Question: I'm creating an app with Tab navigation. I display icons instead of text.
I want the tabs to only wrap the image, so I won't have to scroll to reach all the tabs.
How can I create tabs that just fills the screen?
This is how the tabs currently look:

You can see I need to scroll... There is another tab that is unseen in this screenshot.
This is my code for creating the tabs:
'''
final ActionBar actionBar = getSupportActionBar();
actionBar.setNavigationMode(ActionBar.NAVIGATION_MODE_TABS);
// Create the adapter that will return a fragment for each of the three
actionBar.addTab(
actionBar.newTab()
.setIcon(R.drawable.tabs_bar_add_item)
.setContentDescription(TAB_ADD_ITEM)
.setTabListener(this)
.setCustomView(R.layout.add_item_tab)
);
actionBar.addTab(
actionBar.newTab()
.setIcon(R.drawable.tabs_bar_shopping_list)
.setContentDescription(TAB_SHOW_LIST)
.setTabListener(this)
);
actionBar.addTab(
actionBar.newTab()
.setIcon(R.drawable.tabs_bar_map)
.setContentDescription(TAB_SHOW_MAP)
.setTabListener(this)
);
actionBar.addTab(
actionBar.newTab()
.setIcon(R.drawable.tabs_bar_specials)
.setContentDescription(TAB_SHOW_SPECIALS)
.setTabListener(this)
);
'''
The first 'R.layout.add_item_tab' is just a simple imageView. I tried it that way...
Any ideas?
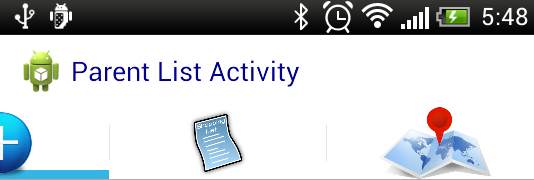
Answer: Finally I've found the cause, maybe it can help someone...
The error was that my icons were too big to fit into a single tab. Even though they were scaled-down, their calculation size for the Tab width was the original size.
MY solution was to wrap those images with ImageView, and set its width to
> ImageWidth = ScreenWidth/NumOfTabs - 2*16dp(Converted to pixels)
The extra 16*2 is for the padding.
In addition, it is possible to disable the padding.